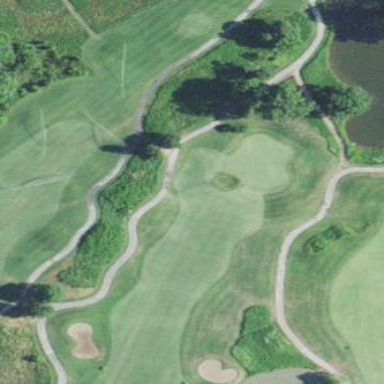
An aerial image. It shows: Grassy area designated as golf fairway.